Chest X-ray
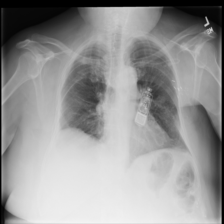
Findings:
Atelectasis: negative
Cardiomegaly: negative
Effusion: negative
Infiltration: negative
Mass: negative
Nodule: negative
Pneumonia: negative
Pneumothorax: negative
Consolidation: negative
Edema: negative
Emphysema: negative
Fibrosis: negative
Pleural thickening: negative
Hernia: negative